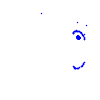
Particle: electron